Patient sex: M
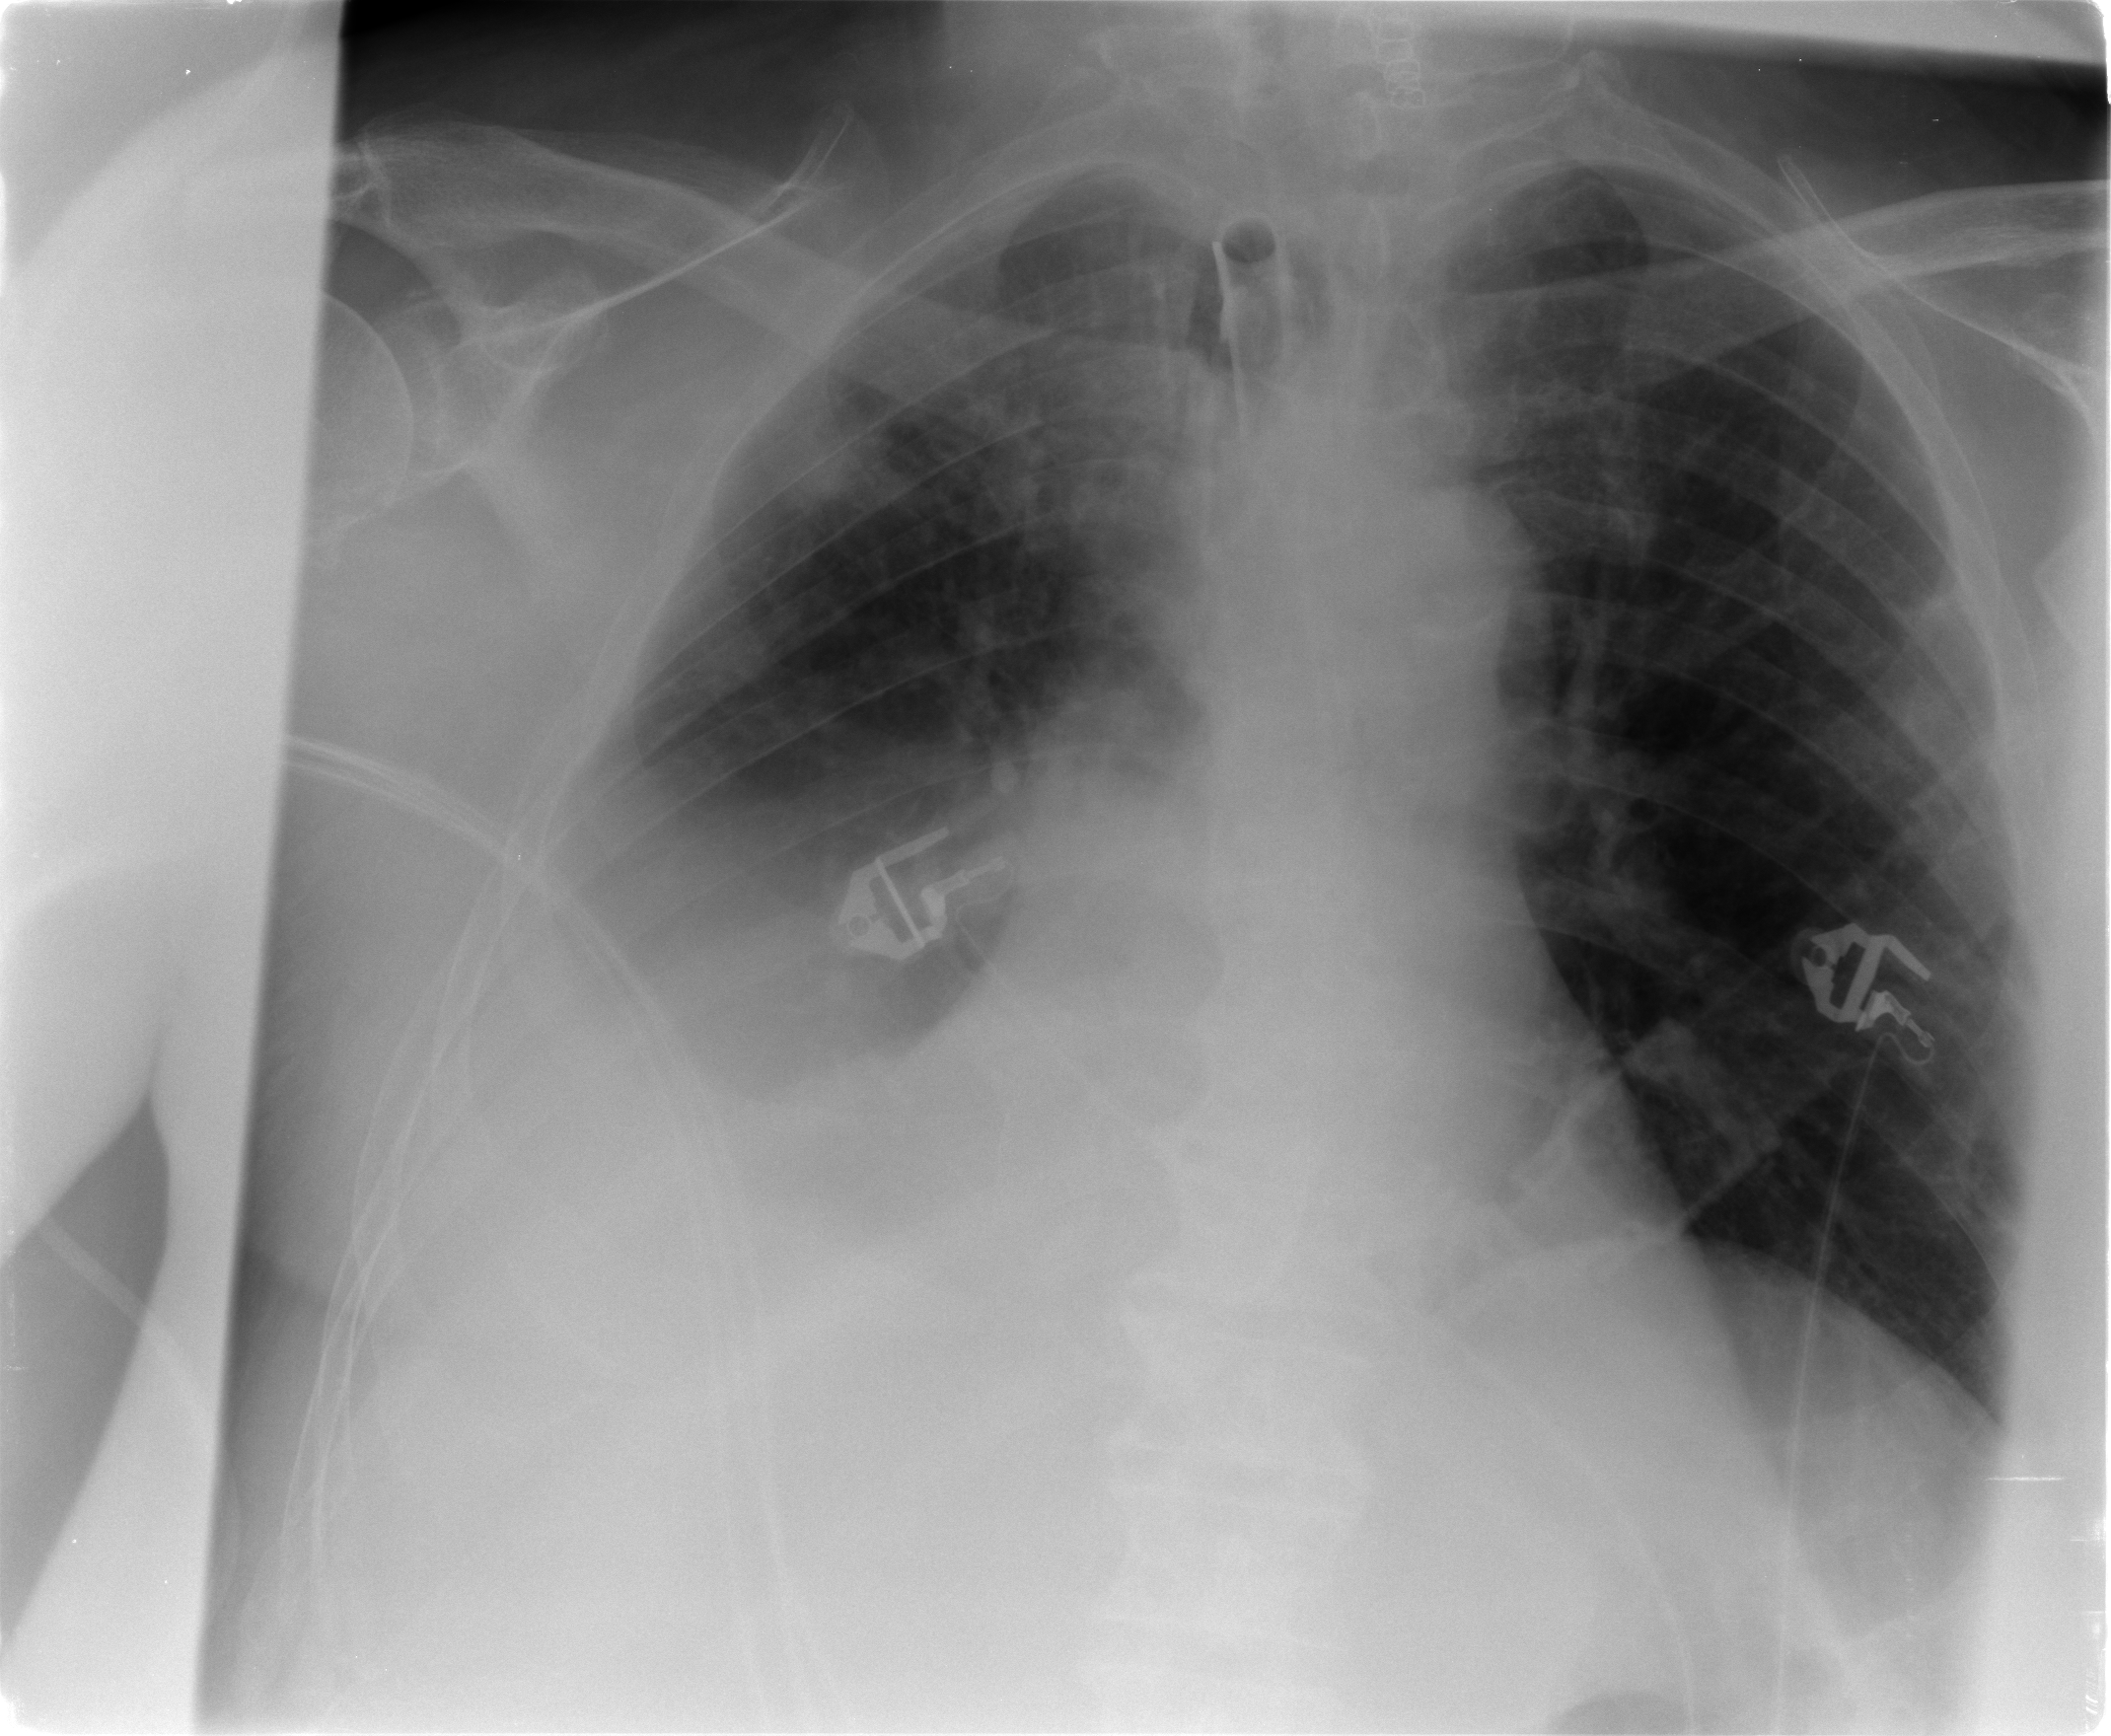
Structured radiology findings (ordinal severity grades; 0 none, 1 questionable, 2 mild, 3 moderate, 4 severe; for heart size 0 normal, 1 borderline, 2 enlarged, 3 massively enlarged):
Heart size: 1
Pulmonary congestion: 2
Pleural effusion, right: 3
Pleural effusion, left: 0
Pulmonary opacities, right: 1
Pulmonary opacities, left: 0
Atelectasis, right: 2
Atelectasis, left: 0